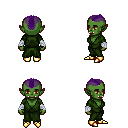
a pixel art fantasy rpg character, female body template, orc, green skin, green robe, gold greaves, purple short mohawk hairstyle, white cloth bandages, gold boots, four views (front, back, left, right), 2x2 character sprite sheet, small pixel art, hard edges, no anti-aliasing